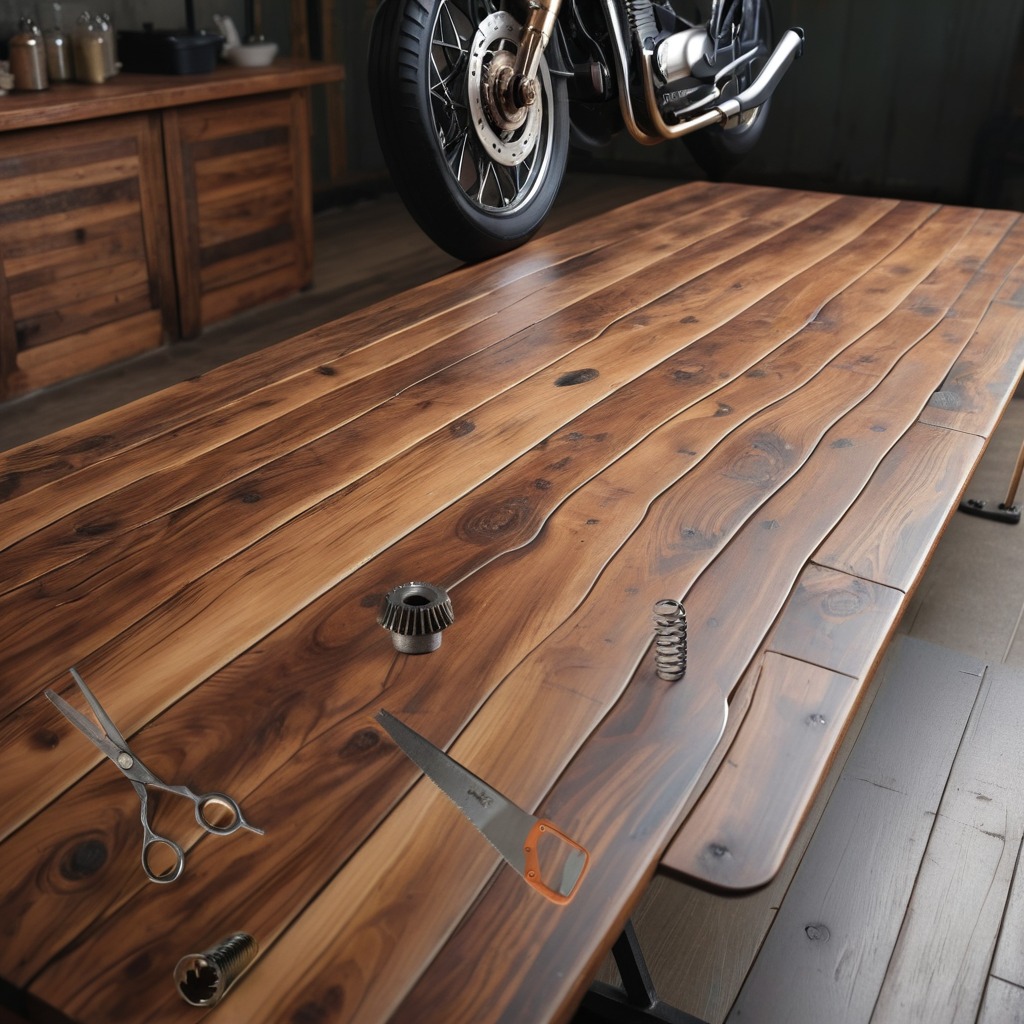
A metal gear with teeth, a metal machine screw, a coiled metal spring, a handheld metal saw, and a pair of scissors are lying on an oil-spilled wooden table in a vintage motorcycle garage.